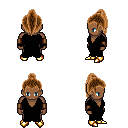
a pixel art fantasy rpg character, male body template, human, dark skin, black robe, white pants, brown long topknot hairstyle, leather bracers, gold boots, four views (front, back, left, right), 2x2 character sprite sheet, small pixel art, hard edges, no anti-aliasing